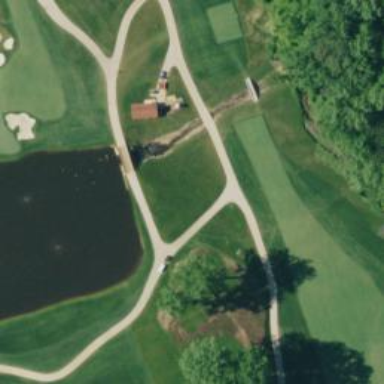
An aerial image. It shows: Service road designated as golf cart path.